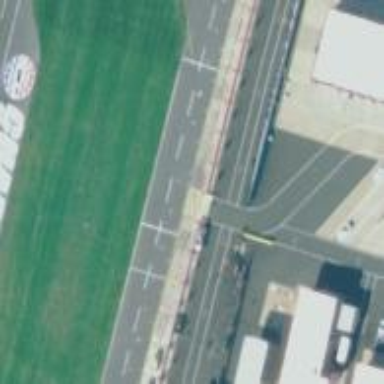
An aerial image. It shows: Motor sport raceway.